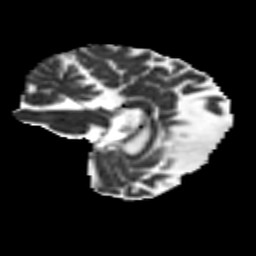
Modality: MD
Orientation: sagittal
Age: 48
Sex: female
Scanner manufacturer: siemens
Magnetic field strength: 3 T
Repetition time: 8.6 s
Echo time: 0.095 s